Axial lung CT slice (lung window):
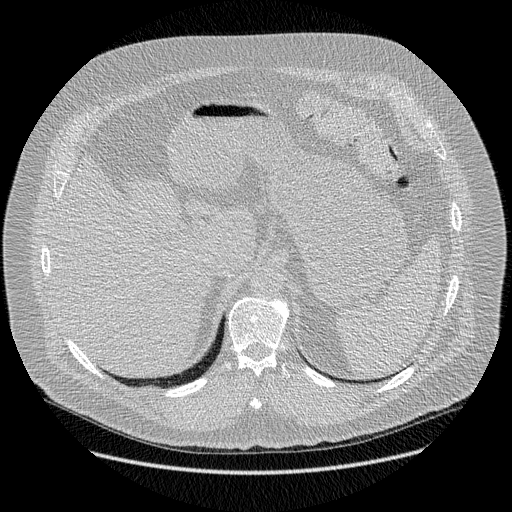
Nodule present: no